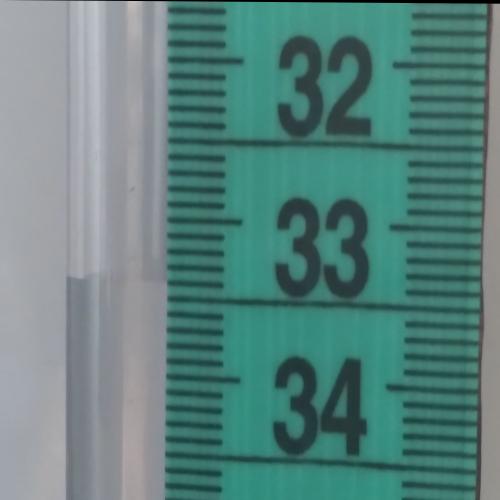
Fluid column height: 33.4 cm